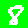
Digit: 8